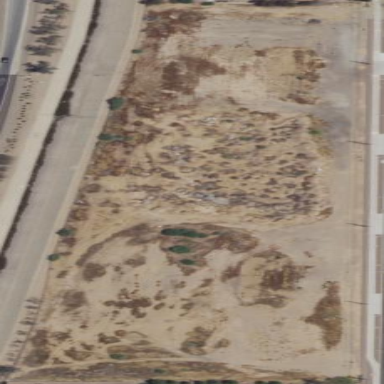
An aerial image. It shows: Brownfield site.